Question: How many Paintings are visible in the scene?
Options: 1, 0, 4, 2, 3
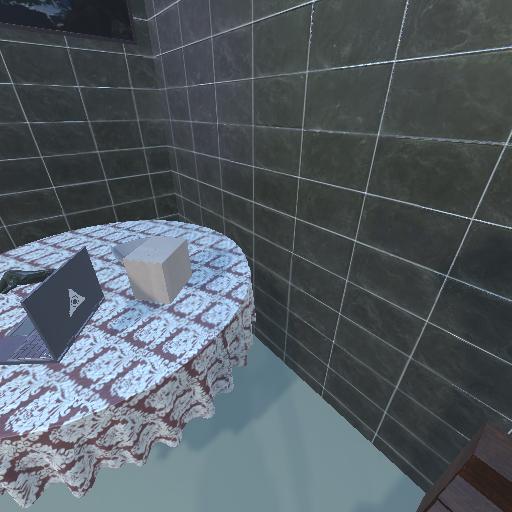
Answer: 1